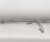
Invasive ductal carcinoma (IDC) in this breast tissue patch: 0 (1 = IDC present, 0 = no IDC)